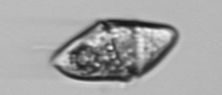
Label: Gyrodinium